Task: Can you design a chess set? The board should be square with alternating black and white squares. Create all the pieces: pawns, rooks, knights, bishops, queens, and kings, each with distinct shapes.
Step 3509:
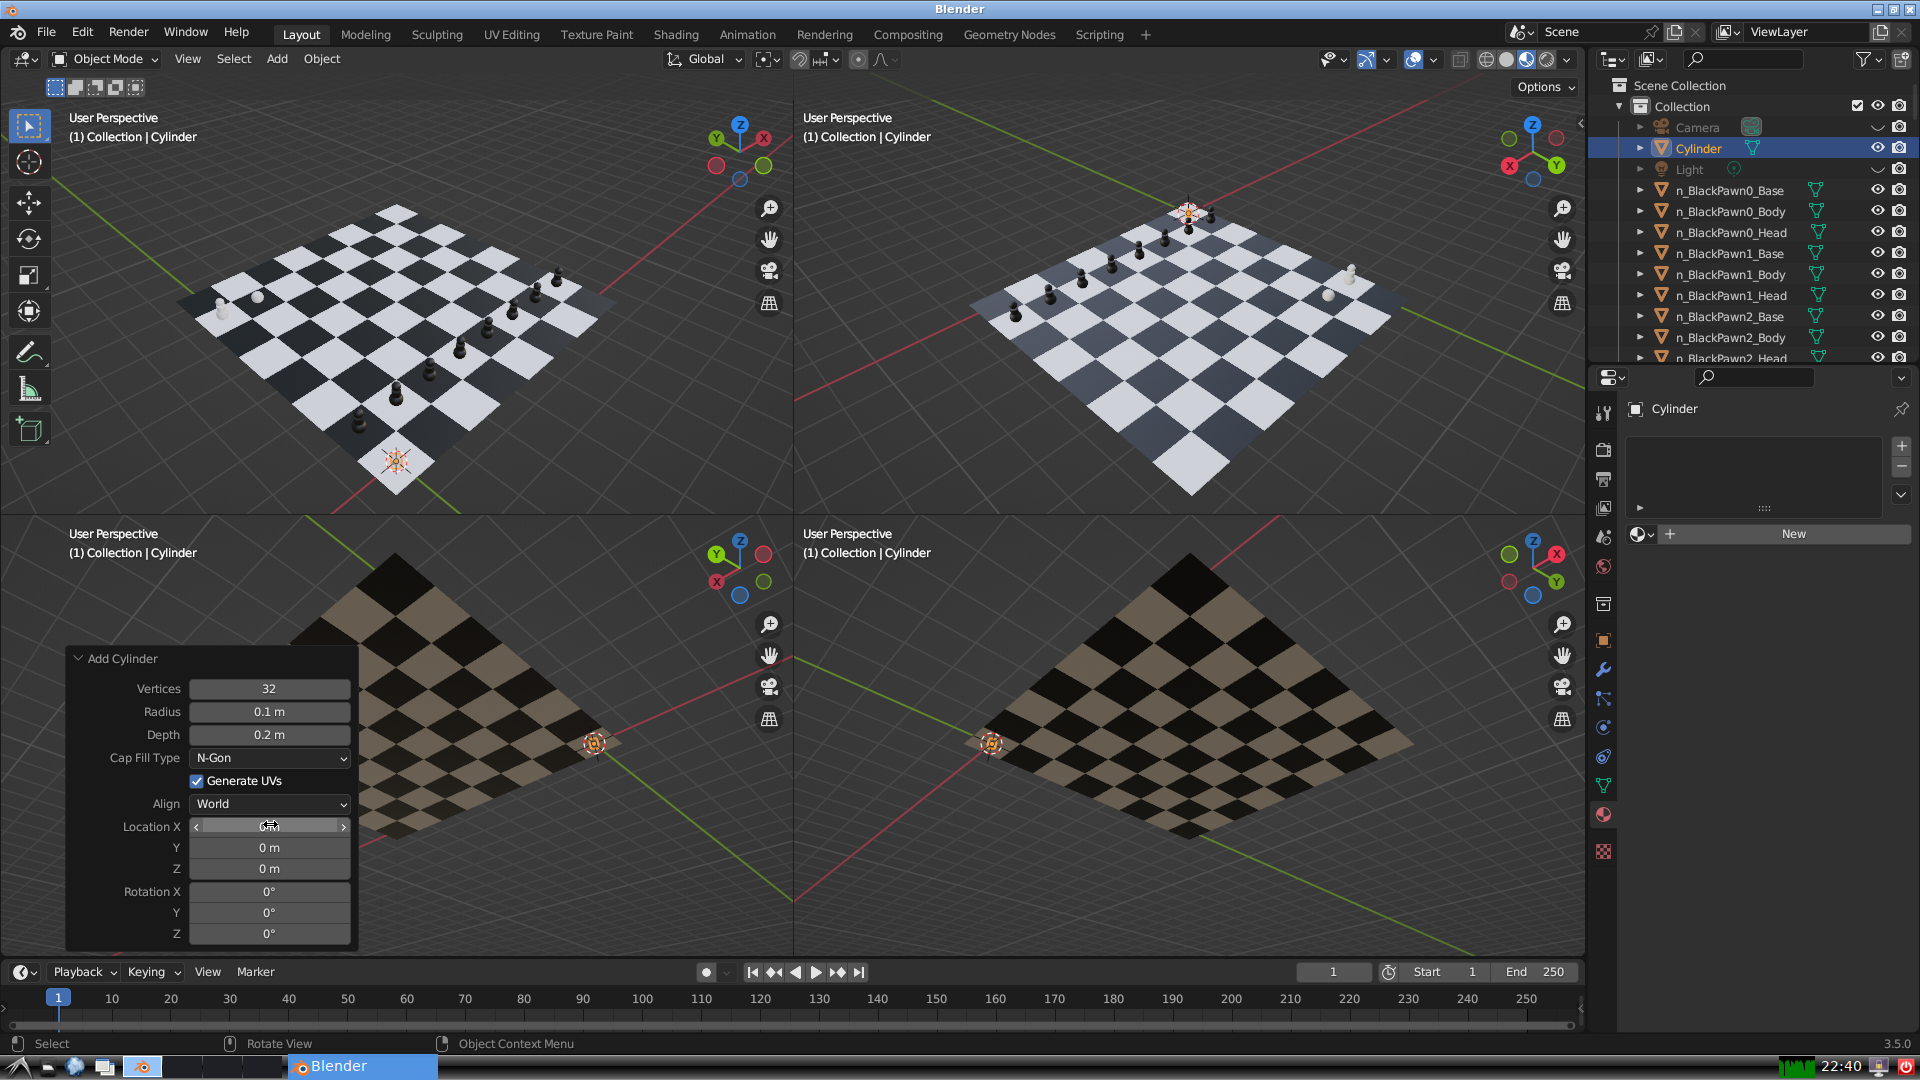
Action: click: no